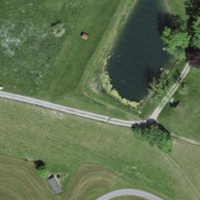
EUNIS habitat code: 52
Species observed at this site:
Knautia arvensis